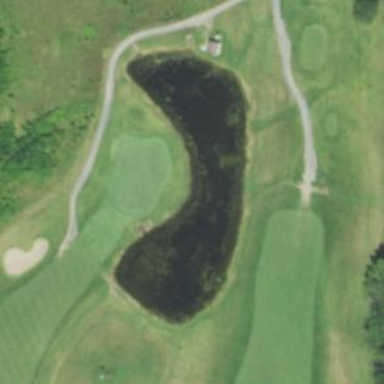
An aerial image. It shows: Picturesque scene of golf course with lateral water hazard.